Question: I'm using 'NSWindowController' to load a window from a NIB. However, when I call 'showWindow:', the window is visually topmost, but the focus remains where it was (instead of moving it to the new window).
It's easy to see this happening when the first window (with keyboard focus) is moved slightly, before creating the new window (via cmd+n). This is the result:

The bottom, focused window is the original window. The unfocused window on top is the newly created window.
This is the relevant code:
AppDelegate.h:
'''
- (IBAction)newDocument:(id) sender;
'''
AppDelegate.m:
'''
- (IBAction)newDocument:(id) sender {
[[[FooController alloc] init] showWindow:self];
}
- (void)applicationDidFinishLaunching:(NSNotification *)aNotification {
[self newDocument:self];
}
'''
FooController.h:
'''
@interface FooController : NSWindowController { }
@end
'''
FooController.m:
'''
- (id)init {
self = [super initWithWindowNibName:@"FooWindow"];
return self;
}
'''
FooWindow.xib:
A freshly created Window xib, without modifications.
MainMenu.xib:
The default MainMenu.xib, with its window deleted.
Calling 'makeKeyAndOrderFront:' on the window in the controller's 'windowDidLoad' method does not appear to focus the new window. Setting the File's owner of FooWindow.xib to 'FooController' also did not appear to help.
What is the correct way to load and show a window from a NIB so that it does receive keyboard focus?
It looks like 'NSWindowController''s 'window' method returns 'nil', which explains why calling methods on 'window' doesn't do anything. But why is it 'nil'?
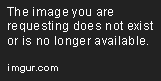
Answer: Okay, I found the cause of this problem.
The xib's File's owner must be set to the controller, and (this is the part I didn't know about) you have to connect the controller's 'window' outlet to the window itself.
Having done that, it just works. No 'makeKeyWindow', 'makeMainWindow' or 'makeKeyAndOrderFront:' needed.